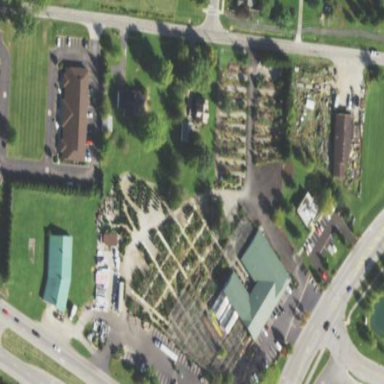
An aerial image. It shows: Plant nursery area.